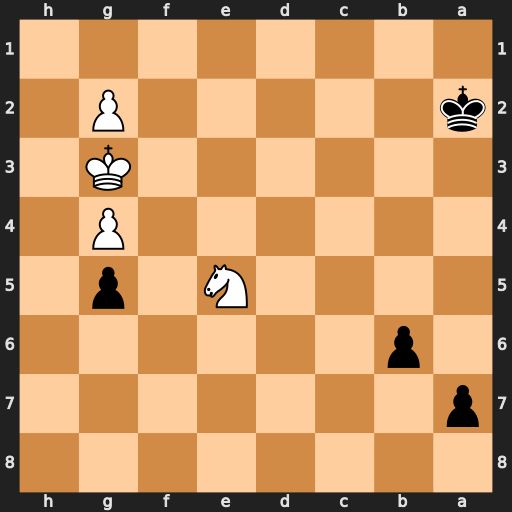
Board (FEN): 8/p7/1p6/4N1p1/6P1/6K1/k5P1/8
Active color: b
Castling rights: -
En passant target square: -
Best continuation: Kb3 Kf3 a5 Ke4 Kc3 Nf7 a4